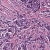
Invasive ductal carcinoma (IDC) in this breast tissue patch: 1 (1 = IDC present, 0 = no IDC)